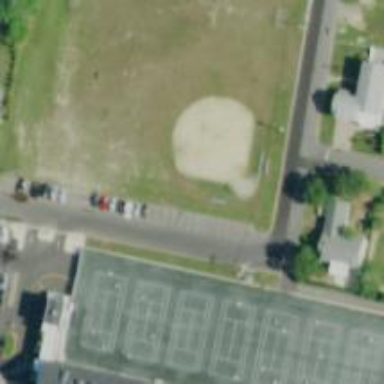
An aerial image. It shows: Baseball pitch for leisure land activities.